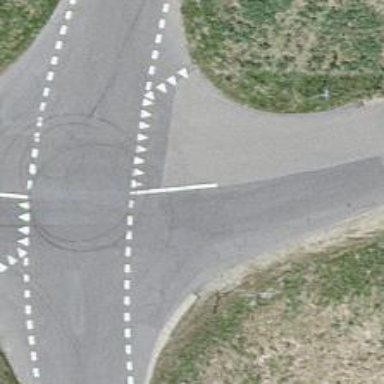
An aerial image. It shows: Road with "give way" sign.